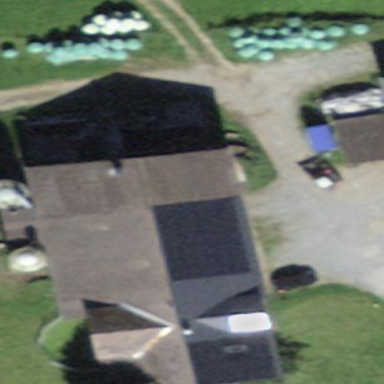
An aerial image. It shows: Farm building.